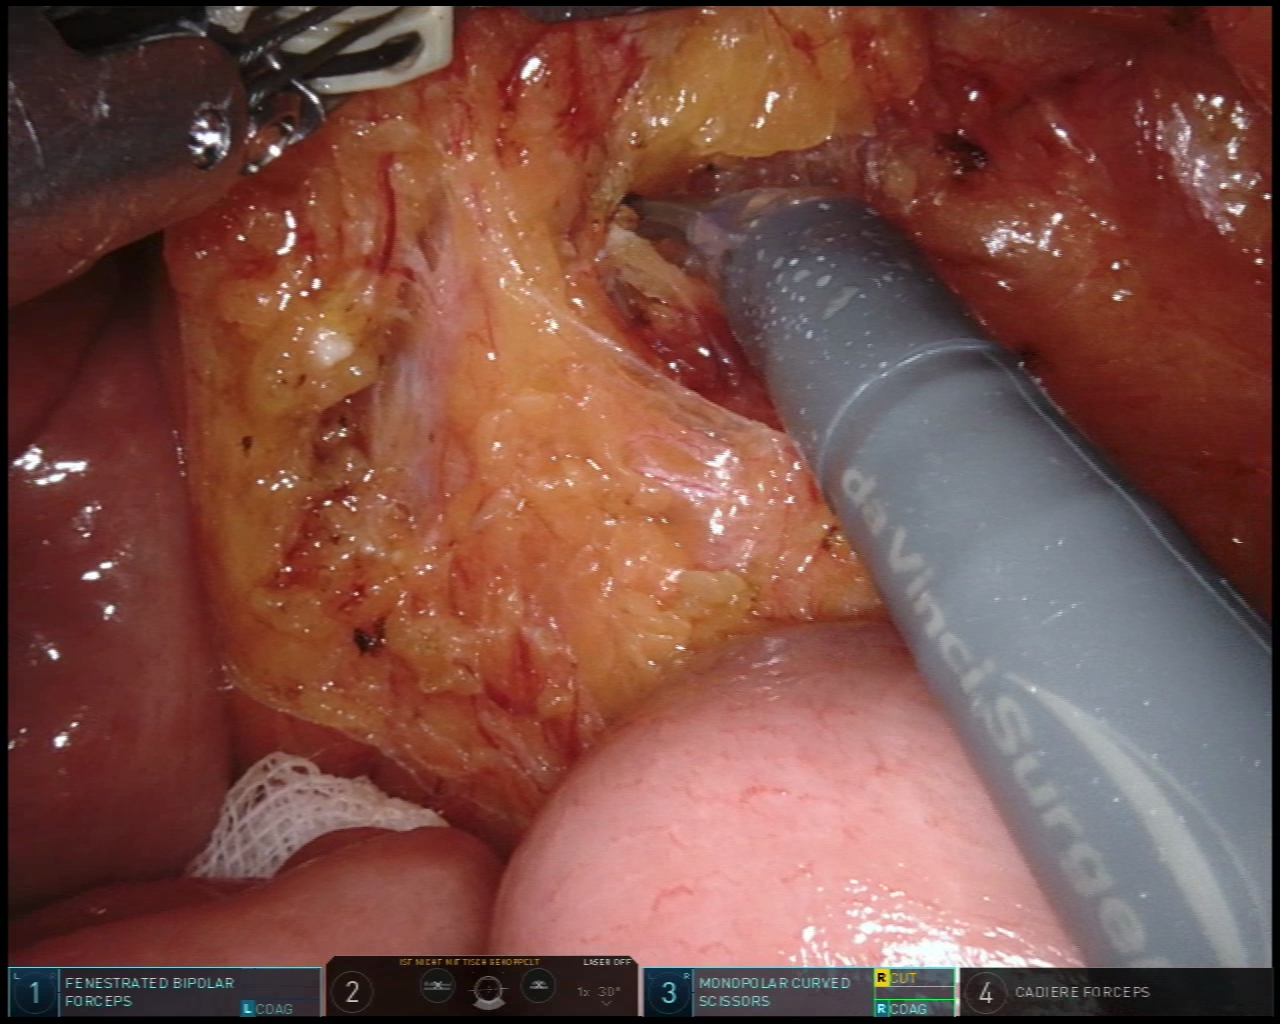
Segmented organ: small_intestine
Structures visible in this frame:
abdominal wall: yes
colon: no
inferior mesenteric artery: no
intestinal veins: no
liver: no
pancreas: no
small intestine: yes
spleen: no
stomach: no
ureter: yes
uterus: no
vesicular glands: no